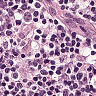
Metastatic tissue present: no